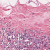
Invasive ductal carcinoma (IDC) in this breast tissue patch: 1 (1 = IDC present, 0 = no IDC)